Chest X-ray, PA view. Patient: 23 years old, sex M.
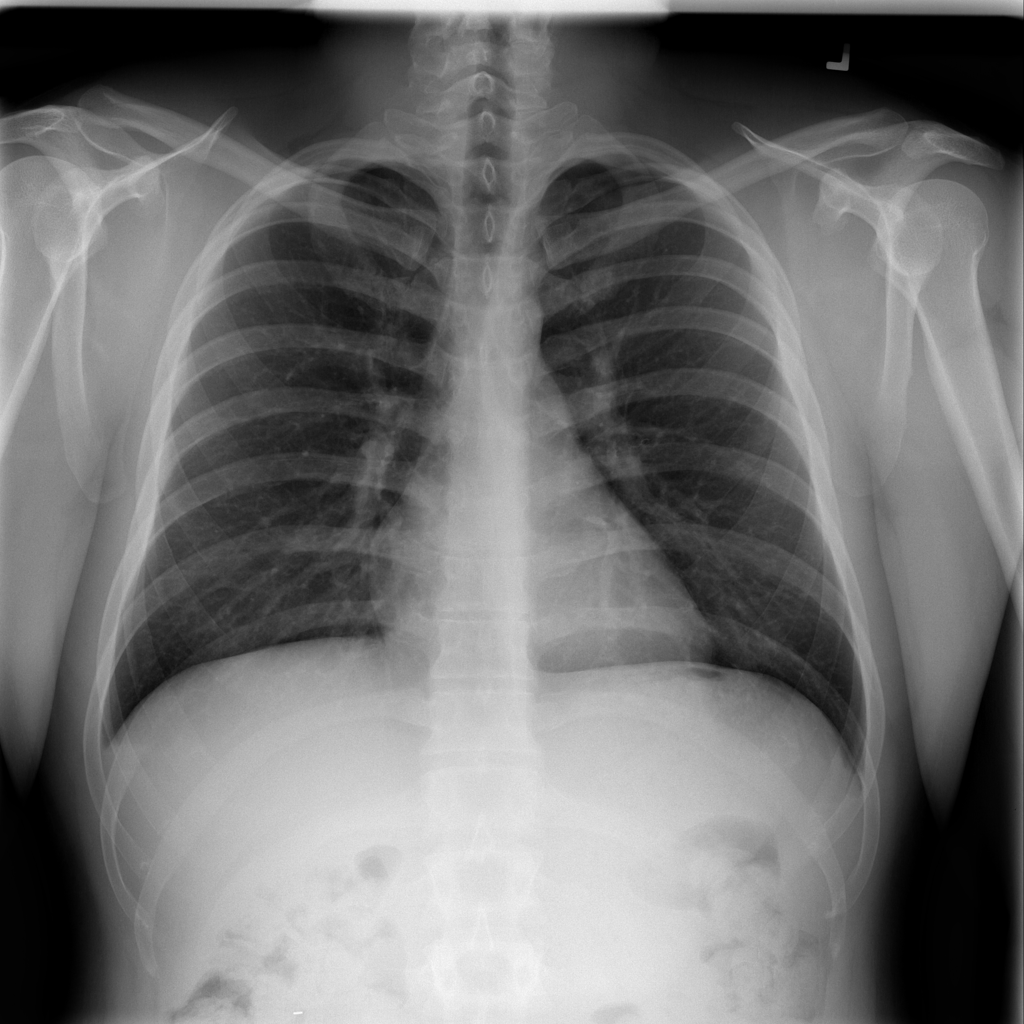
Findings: No Finding